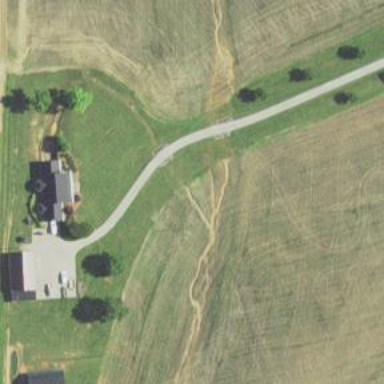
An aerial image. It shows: Driveway leading to service road.